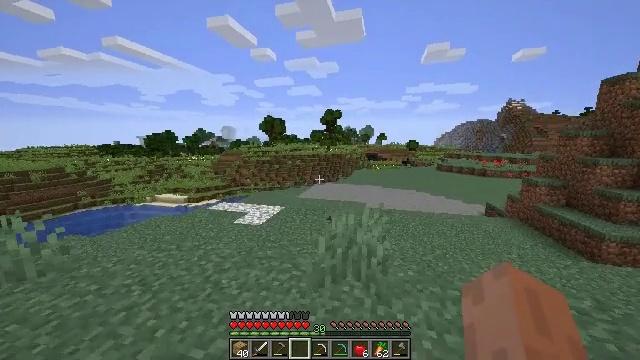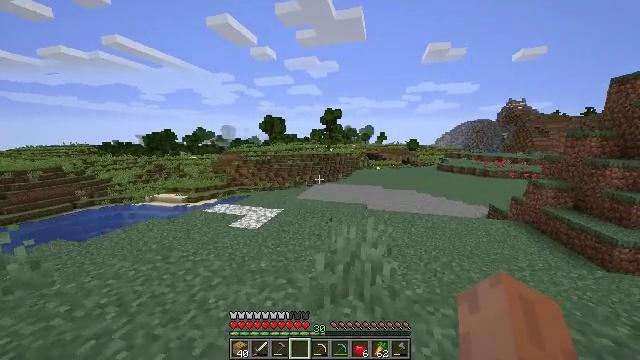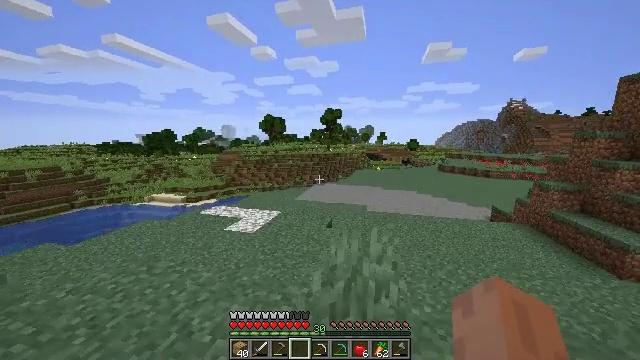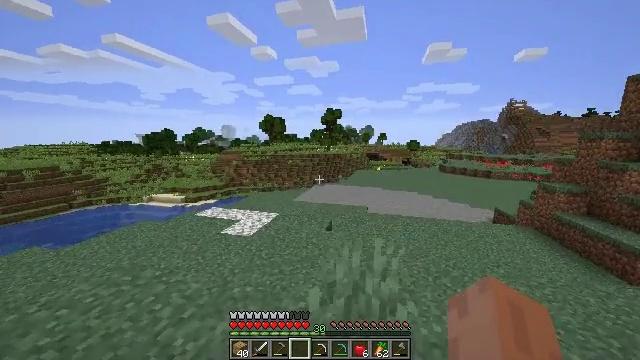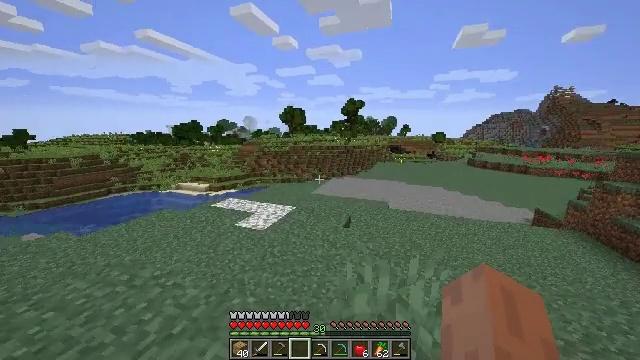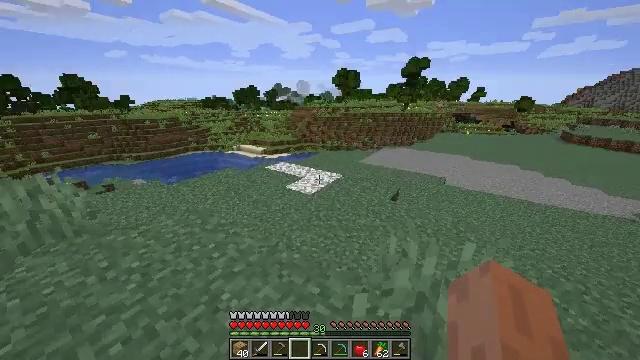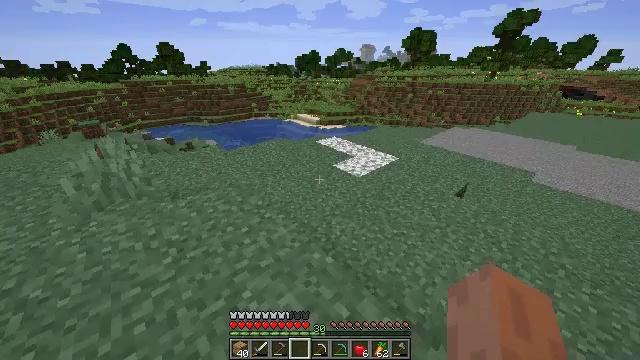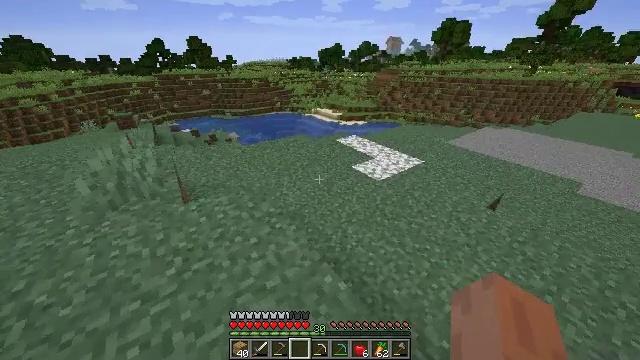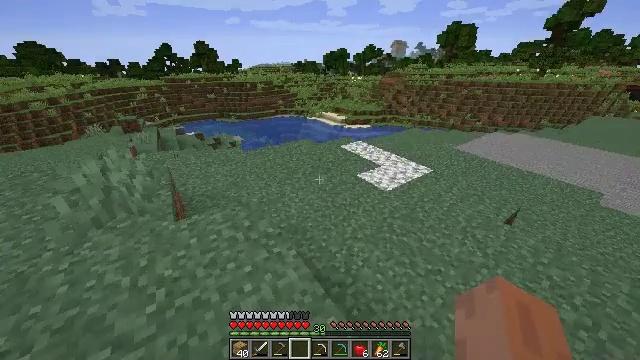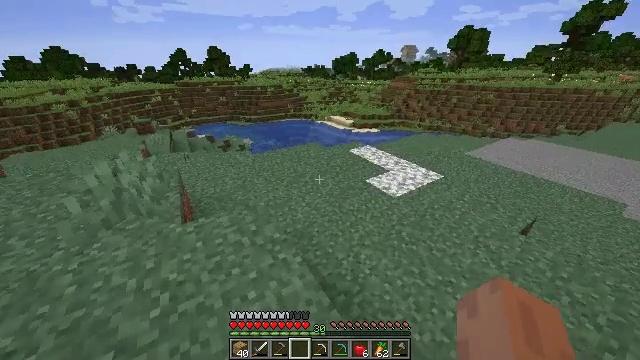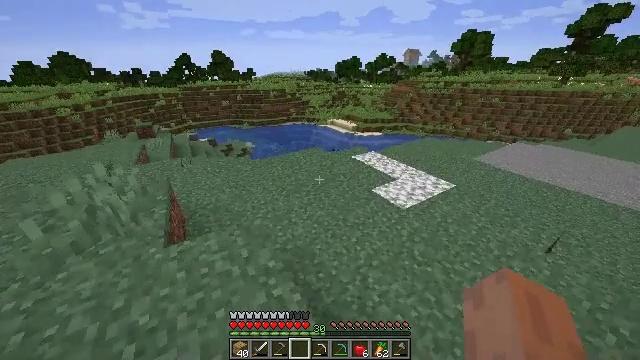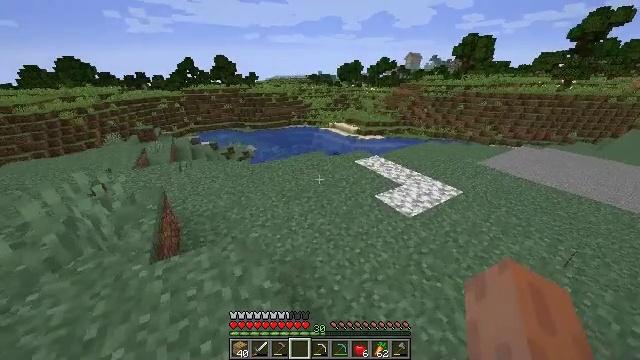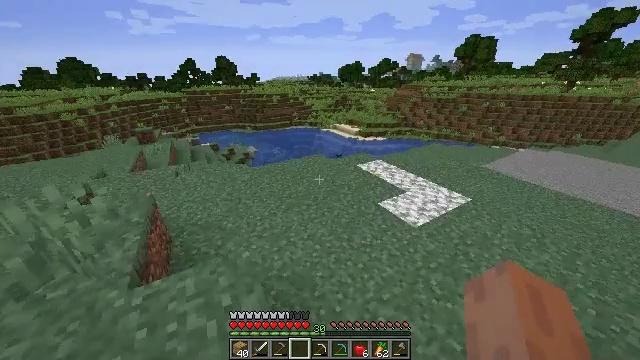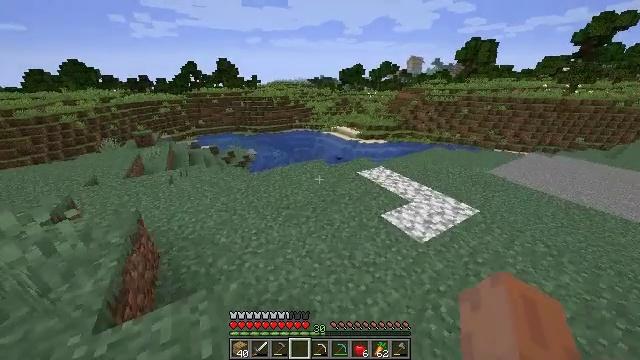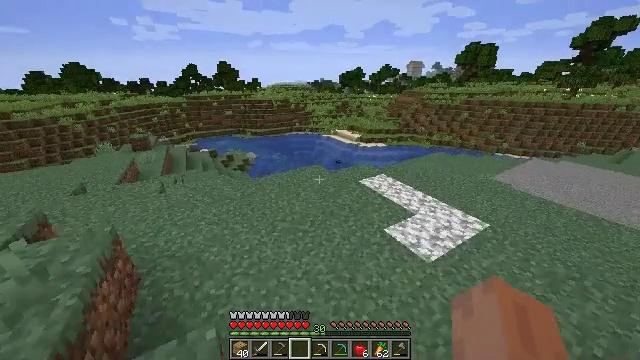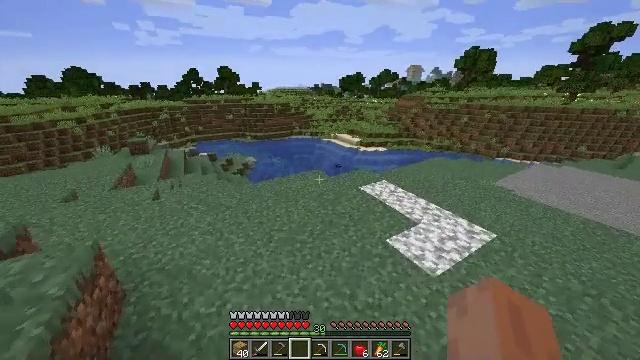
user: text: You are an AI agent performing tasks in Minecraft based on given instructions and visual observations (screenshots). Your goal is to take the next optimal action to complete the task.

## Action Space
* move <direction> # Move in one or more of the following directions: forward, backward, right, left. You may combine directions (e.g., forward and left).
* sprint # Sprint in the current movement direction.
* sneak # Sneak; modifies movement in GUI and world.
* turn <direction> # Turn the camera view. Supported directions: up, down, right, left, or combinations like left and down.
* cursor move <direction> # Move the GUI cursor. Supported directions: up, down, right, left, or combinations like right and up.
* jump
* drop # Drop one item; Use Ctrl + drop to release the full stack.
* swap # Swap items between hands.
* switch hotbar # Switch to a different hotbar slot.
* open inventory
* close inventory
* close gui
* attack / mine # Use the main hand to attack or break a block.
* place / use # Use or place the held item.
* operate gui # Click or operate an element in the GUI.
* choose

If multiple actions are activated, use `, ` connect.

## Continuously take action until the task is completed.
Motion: motion action
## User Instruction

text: Make sure you have the right materials to craft an enchanting table.
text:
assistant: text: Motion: move forward, sprint
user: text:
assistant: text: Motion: move forward, sprint
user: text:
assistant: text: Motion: move forward, sprint
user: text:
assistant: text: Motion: move forward, sprint, turn left and down
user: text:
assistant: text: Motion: move forward, sprint, turn left and down
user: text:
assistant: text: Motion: move forward, sprint, turn left and down
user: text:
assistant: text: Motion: move forward, sprint, turn left and down
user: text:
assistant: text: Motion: move forward, sprint, turn left
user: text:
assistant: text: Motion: move forward, sprint, turn left
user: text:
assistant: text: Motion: move forward, sprint
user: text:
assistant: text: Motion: move forward, sprint
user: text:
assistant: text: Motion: move forward, sprint
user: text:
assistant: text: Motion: move forward, sprint
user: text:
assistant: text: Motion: move forward, sprint
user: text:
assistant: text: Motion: move forward, sprint
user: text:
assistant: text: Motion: move forward, sprint, turn up
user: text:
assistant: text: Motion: move forward, sprint, turn right and up
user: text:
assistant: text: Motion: move forward, sprint, turn right and up
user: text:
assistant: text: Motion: move forward and move right, sprint, turn right and up
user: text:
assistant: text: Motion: move forward and move right, sprint, turn right and up
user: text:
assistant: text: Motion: move forward and move right, sprint, turn right and up
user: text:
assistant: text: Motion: move forward and move right, sprint
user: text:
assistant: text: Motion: move forward and move right, sprint
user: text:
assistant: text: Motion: move forward and move right, sprint, turn right
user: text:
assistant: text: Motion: move forward and move right, sprint, turn right
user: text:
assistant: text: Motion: move forward and move right, sprint, turn right
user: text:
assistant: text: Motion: move forward and move right, sprint, turn right
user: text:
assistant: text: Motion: move forward, sprint
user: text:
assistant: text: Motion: move forward, sprint
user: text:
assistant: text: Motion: move forward, sprint